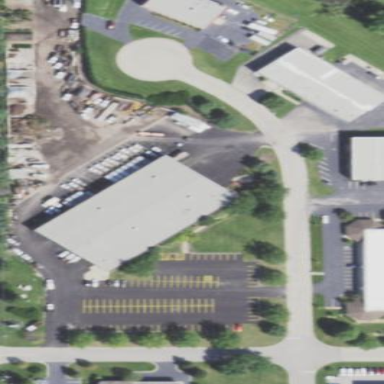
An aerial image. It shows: Commercial building.